Question: I am using Delphi 7 and the OpenPictureDialog to open / preview various images. This works fine when opening a bmp, jpg, etc.; however, if I try to do the same with a gif I get the following error. Anyone got any idea why or have a fix for it?
thanks
Colin

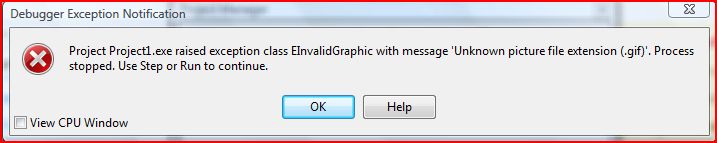
Answer: Use this <URL>. This is the original unit which was donated to CodeGear in 2006. It supports Delphi7.
copy GifImage.pas to your project path (from gifimaged2010b.zip) ,
and add to your uses list ;
thats all
It will automatically add GIF in filters for openpicturedialog (*)